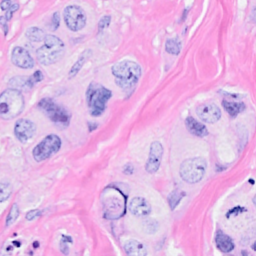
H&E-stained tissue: Breast